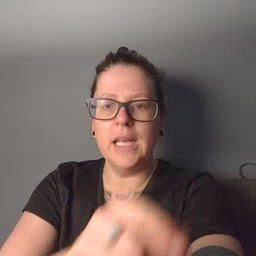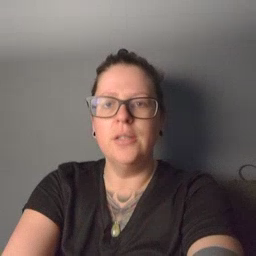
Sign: there